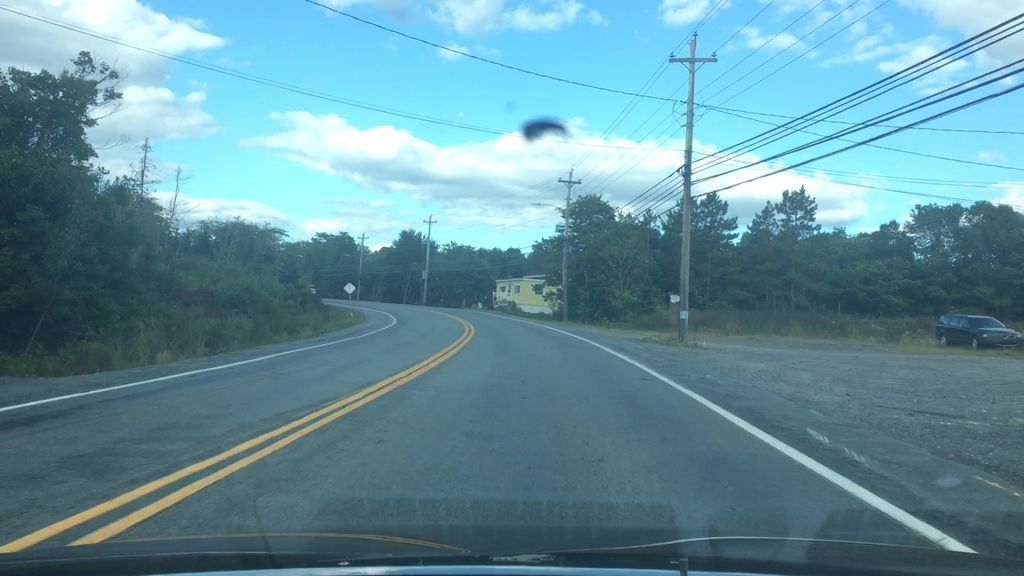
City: halifax